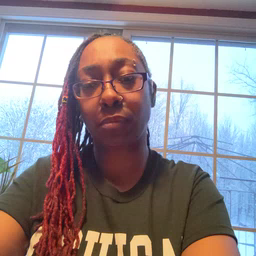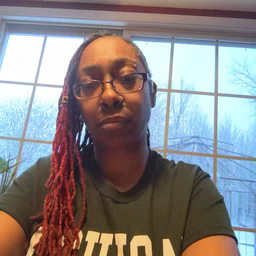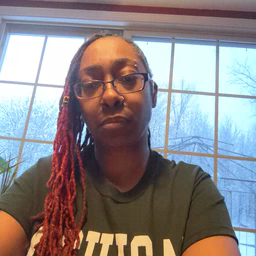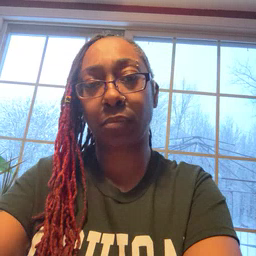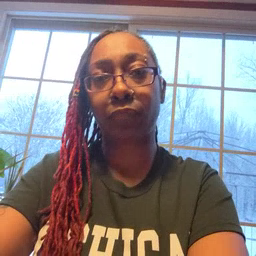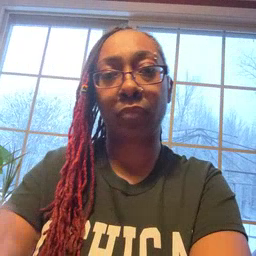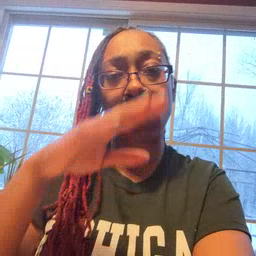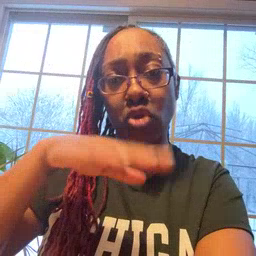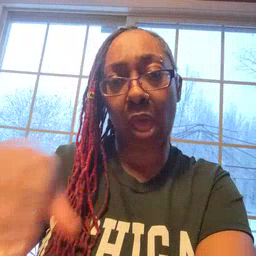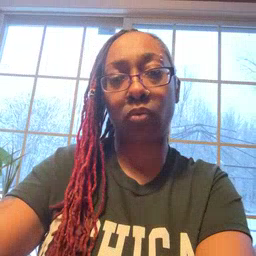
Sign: child